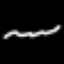
Label: squiggle